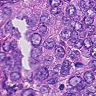
Metastatic tissue present: yes